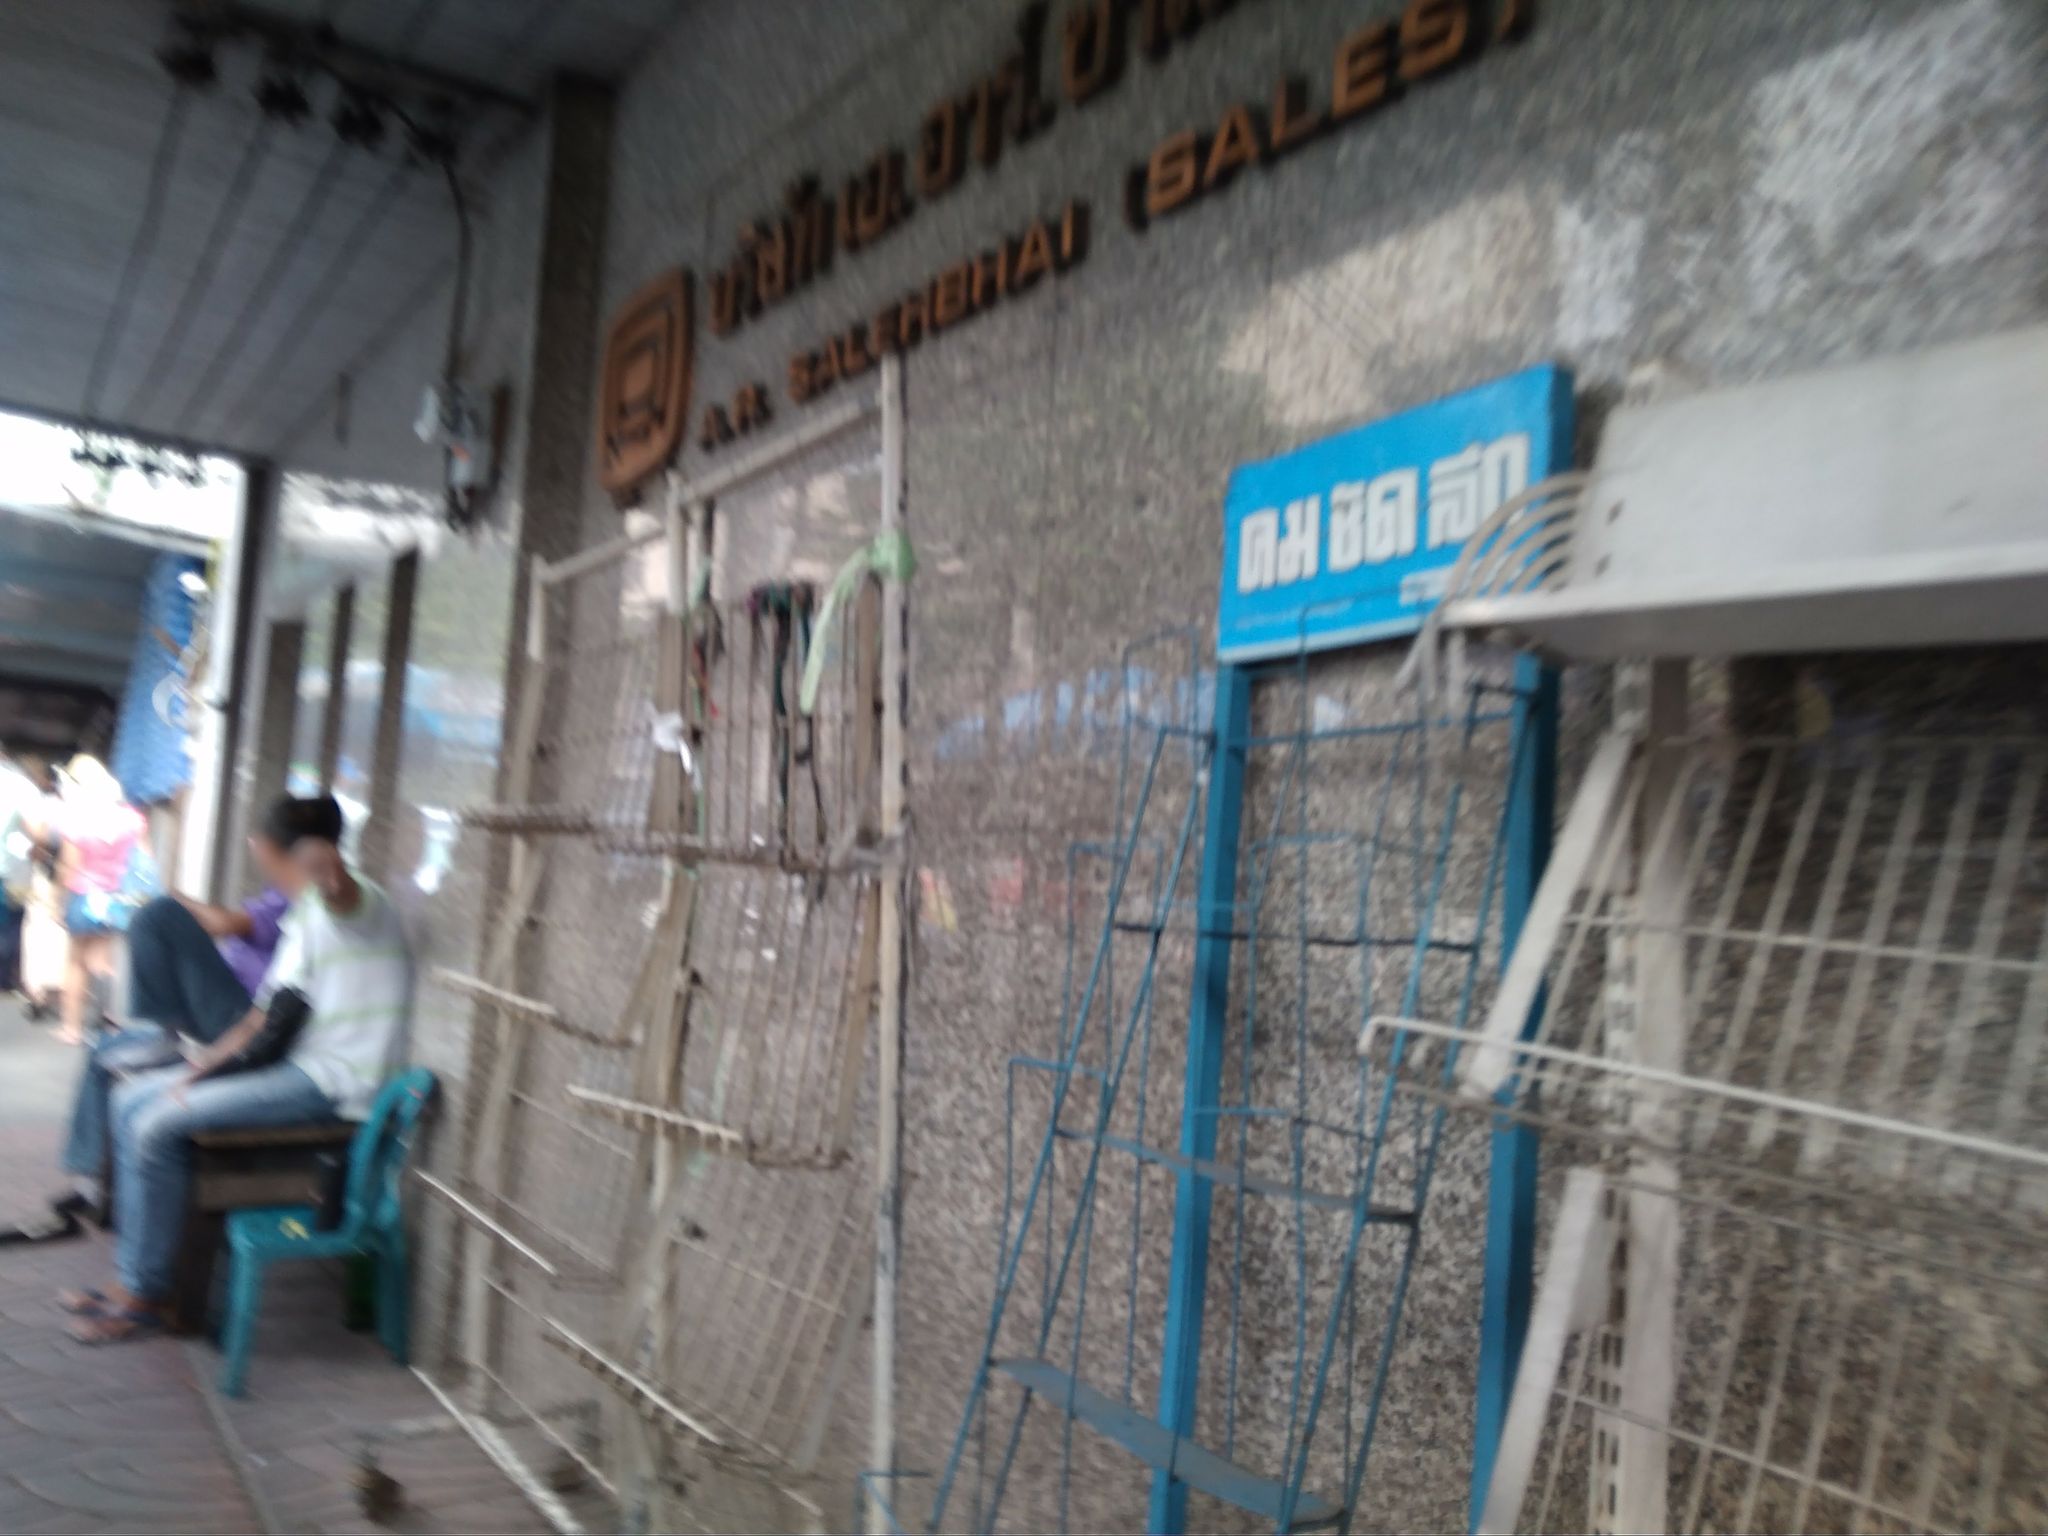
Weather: snowy
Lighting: day
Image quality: slightly poor
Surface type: walking surface
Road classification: footway, tertiary
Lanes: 4
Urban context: urban centre
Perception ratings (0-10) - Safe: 0.63, Lively: 4.39, Beautiful: 1.37, Boring: 0.8, Depressing: 6.94, Wealthy: 0.91